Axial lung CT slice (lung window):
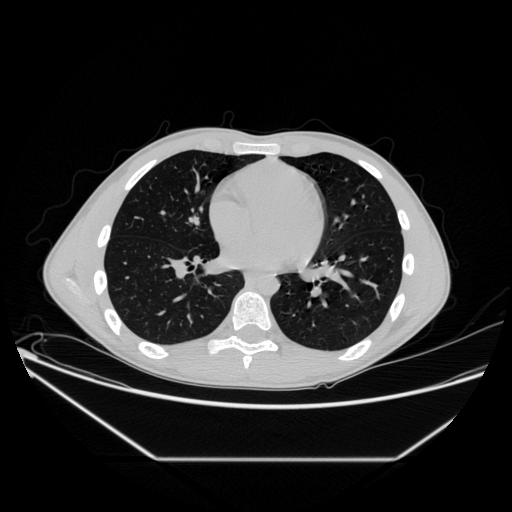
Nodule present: no